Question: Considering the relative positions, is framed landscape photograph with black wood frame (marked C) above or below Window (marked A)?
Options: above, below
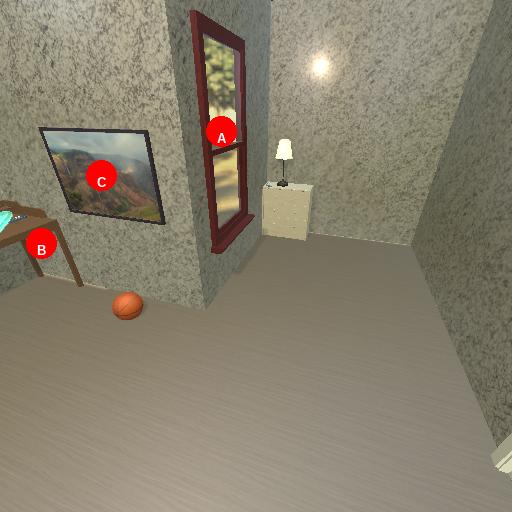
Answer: above